Question: I have a page without vertical scroll on '<html' element. I mean no matter how you zoom - it will adjust to screen size and there always be
- - -
To remove page's scroll I just feet the html height perfectly to its inner elements sum by using 'height: calc(100% - 83px)' where '83px' is top and bottom divs height sum. But here's a problem: when the bottom div's height increases I need to change scrollable center div's height with javascript. 'css'. Here's <URL> and the picture described by layout.

What I found so far:
- 'overflow:auto;''height: 100%'-
The code is listed below:
'''
<style>
.fluid-inline {
display: inline-block;
height: 100%;
width: 100%;
}
.wrapper {
/*I WANT TO REMOVE HARDCODED 83px SIZE */
height: calc(100% - 83px); /*SUM nav + footer height.*/
width: 100%;
}
.left {
float: left;
}
.scrollable {
background: yellow;
height: 100%;
min-width: 100px;
overflow-y: auto;
overflow-x: hidden;
}
</style>
<nav></nav>
<div class="wrapper">
<div class="fluid-inline">
<div class="scrollable left"></div>
<div class="scrollable"></div>
</div>
<div class="footer">
</div>
'''
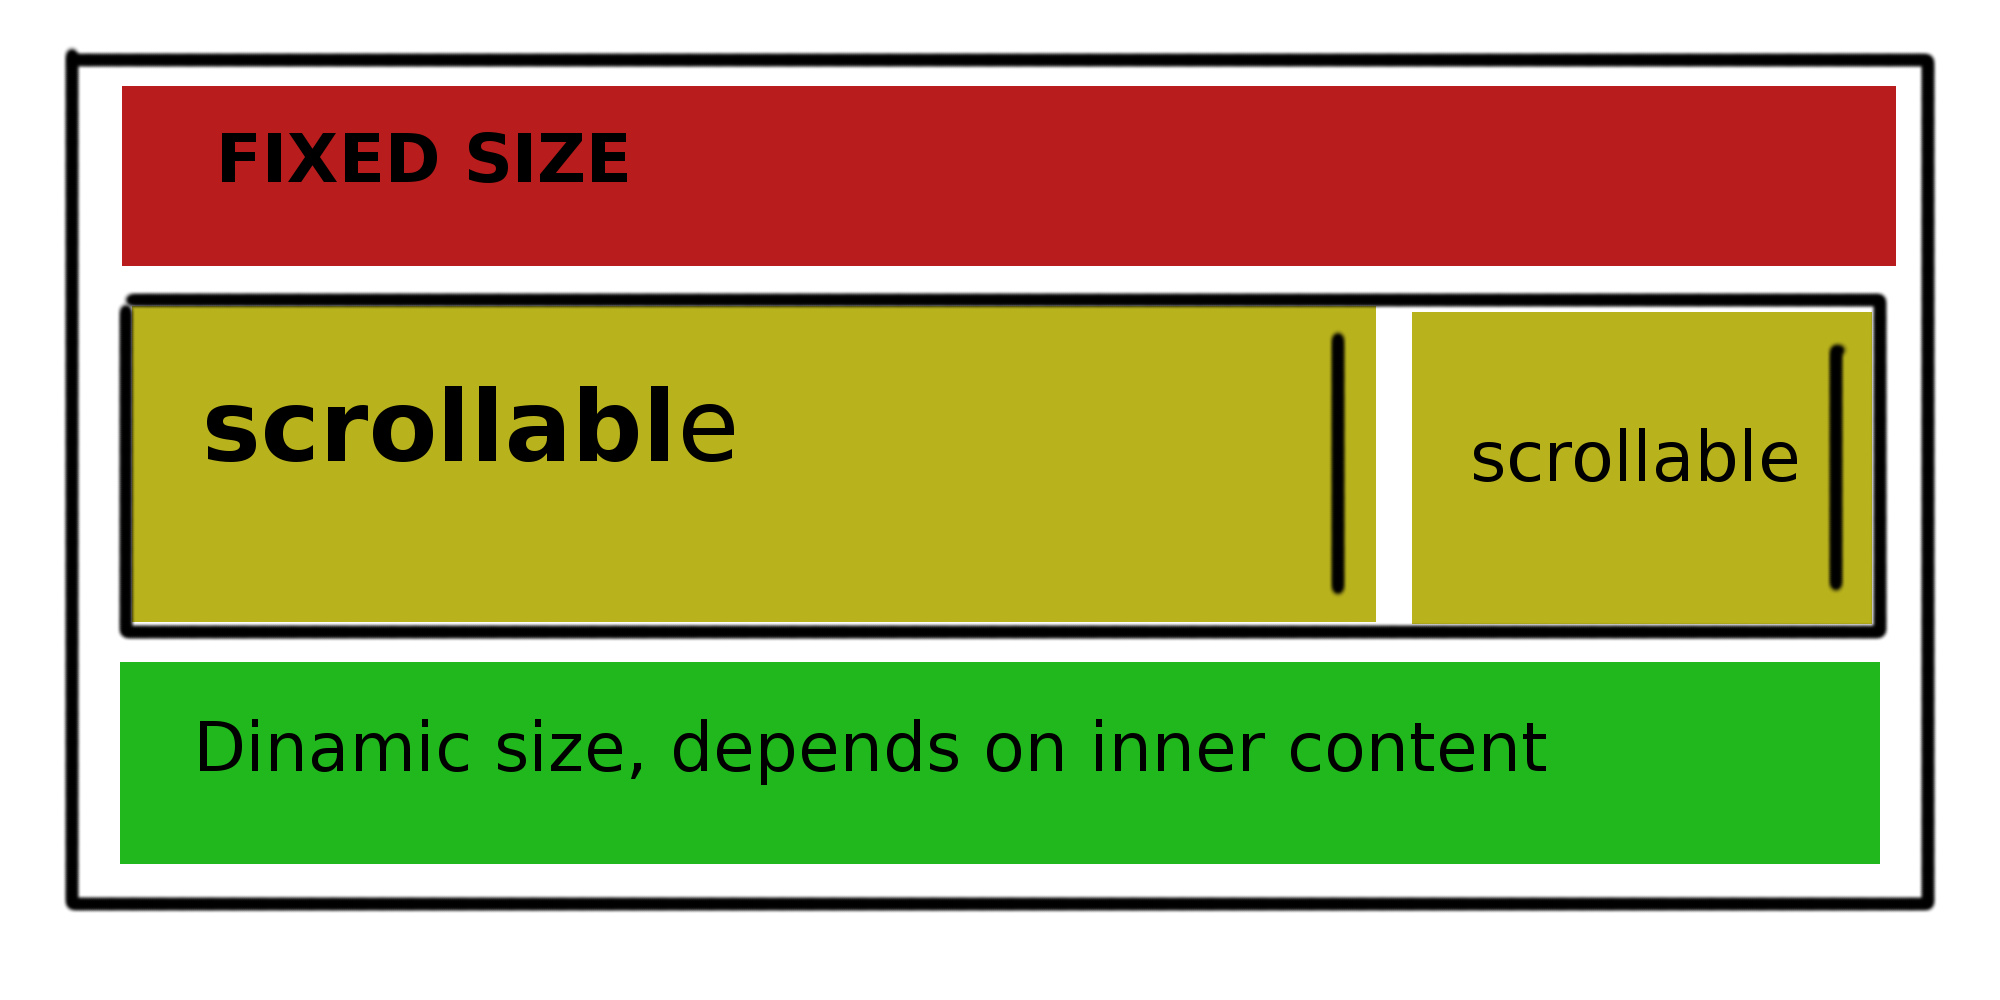
Answer: I think you are looking for a flex-box solution. It requires some love and care to get it to work on all modern browsers so take a look at <URL> for info about this.
It is worth pointing out that this does not work with old browser version at all and that a JavaScript substitute will be required if support is essential.
'''
html,body{
height:100%;
margin:0;
}
#wrapper{
height:100%;
display:flex;
flex-direction:column;
}
#header{
height:50px;
background-color:red;
}
#content{
flex:1;
display: flex;
min-height: 0; // FF FIX
background-color:yellow;
}
.scrollable{
width: 50%;
overflow-y:auto;
float:left;
display:inline-block;
}
#footer{
background-color:green;
}
'''
'''
<div id="wrapper">
<div id="header">
Header
</div>
<div id="content">
<div class="scrollable">
<ul>
<li>1</li>
<li>1</li>
<li>1</li>
<li>1</li>
<li>1</li>
<li>1</li>
<li>1</li>
</ul>
</div>
<div class="scrollable">
<ul>
<li>1</li>
<li>1</li>
<li>1</li>
<li>1</li>
<li>1</li>
<li>1</li>
<li>1</li>
<li>1</li>
<li>1</li>
<li>1</li>
<li>1</li>
<li>1</li>
<li>1</li>
<li>1</li>
<li>1</li>
<li>1</li>
<li>1</li>
<li>1</li>
<li>1</li>
<li>1</li>
<li>1</li>
</ul>
</div>
</div>
<div id="footer">
Content
</div>
</div>
'''